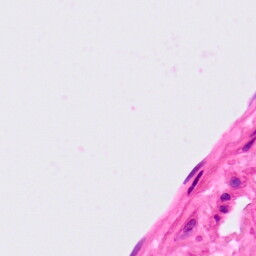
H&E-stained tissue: Lung